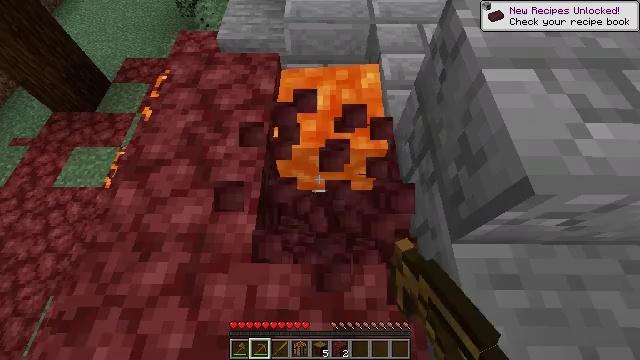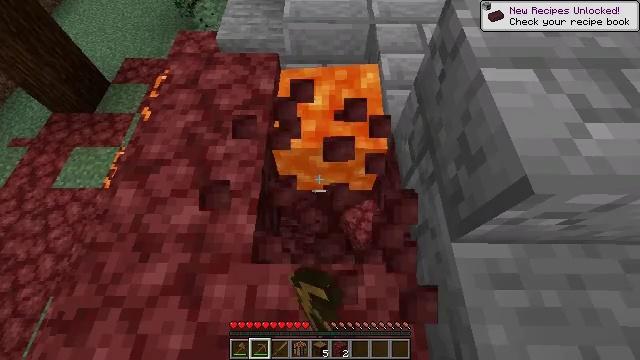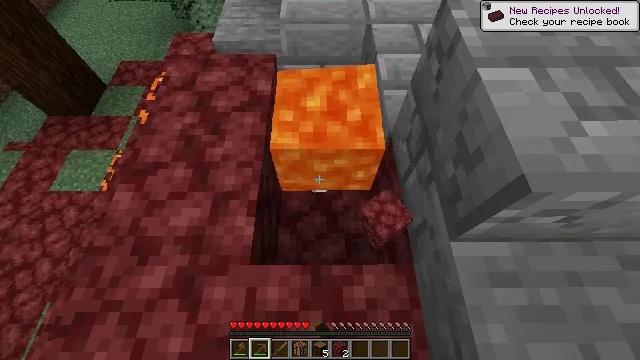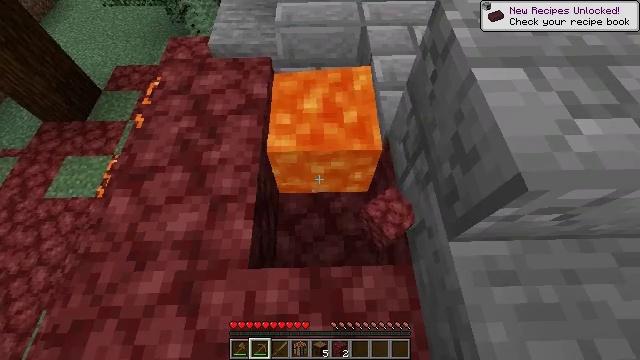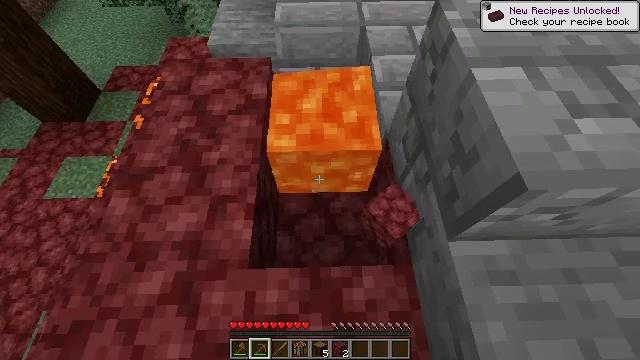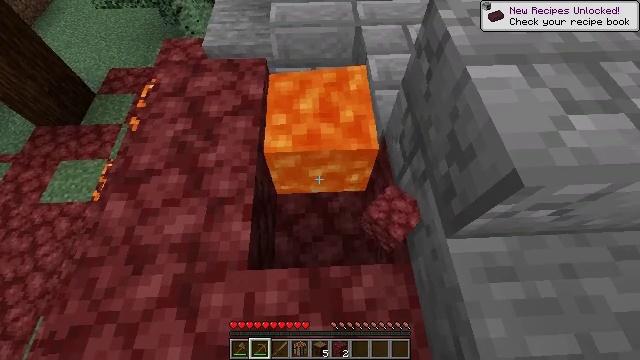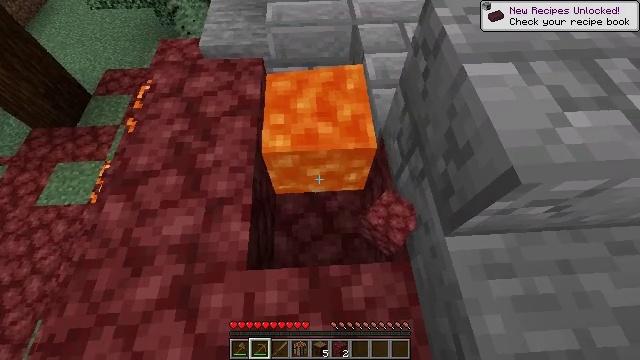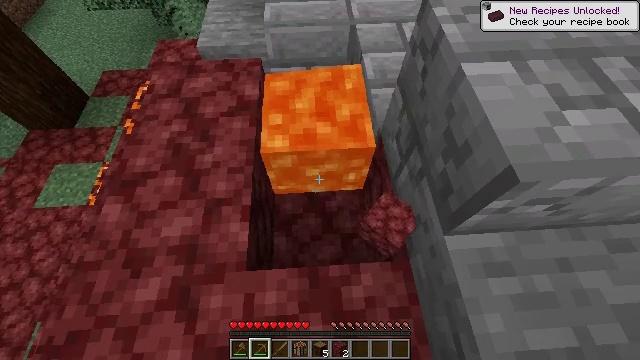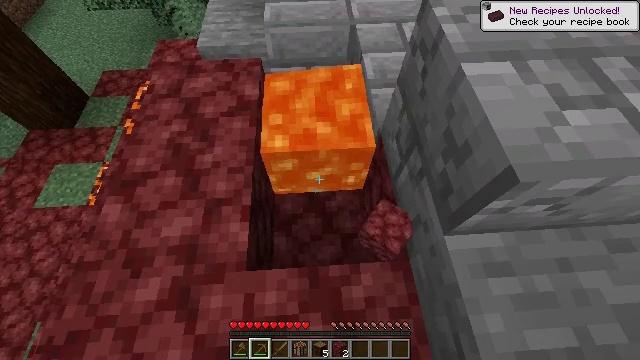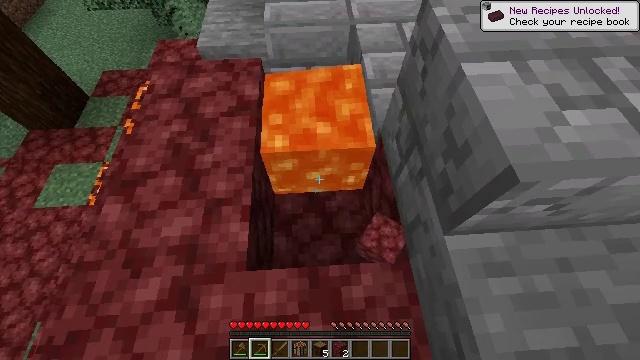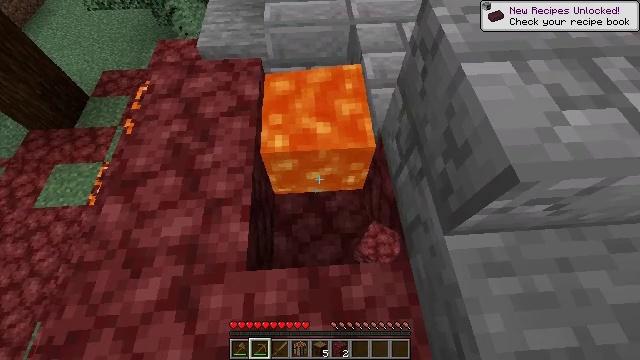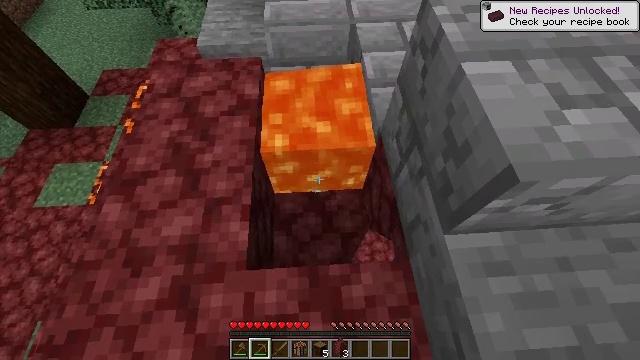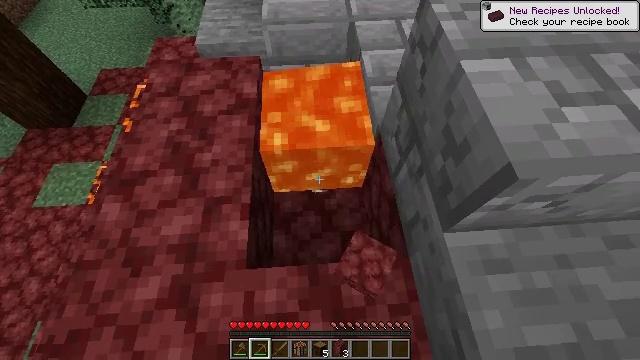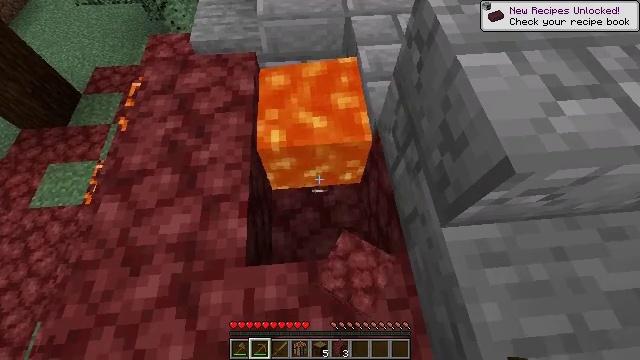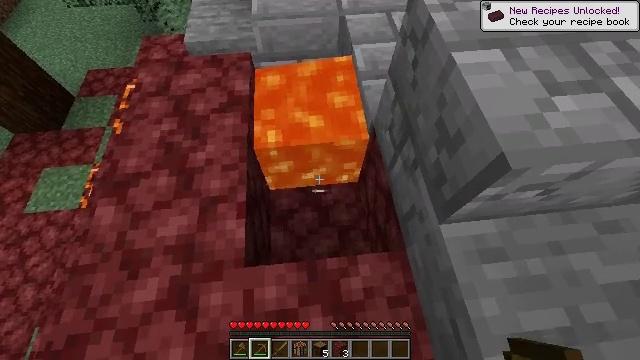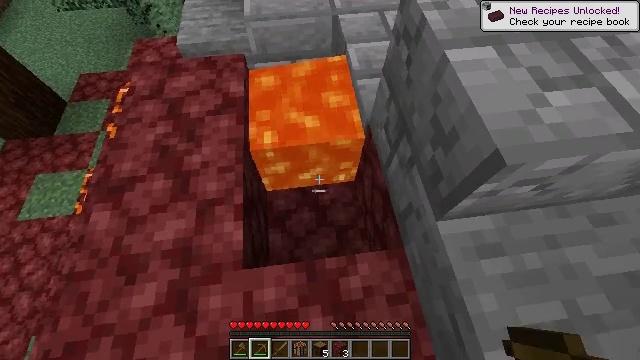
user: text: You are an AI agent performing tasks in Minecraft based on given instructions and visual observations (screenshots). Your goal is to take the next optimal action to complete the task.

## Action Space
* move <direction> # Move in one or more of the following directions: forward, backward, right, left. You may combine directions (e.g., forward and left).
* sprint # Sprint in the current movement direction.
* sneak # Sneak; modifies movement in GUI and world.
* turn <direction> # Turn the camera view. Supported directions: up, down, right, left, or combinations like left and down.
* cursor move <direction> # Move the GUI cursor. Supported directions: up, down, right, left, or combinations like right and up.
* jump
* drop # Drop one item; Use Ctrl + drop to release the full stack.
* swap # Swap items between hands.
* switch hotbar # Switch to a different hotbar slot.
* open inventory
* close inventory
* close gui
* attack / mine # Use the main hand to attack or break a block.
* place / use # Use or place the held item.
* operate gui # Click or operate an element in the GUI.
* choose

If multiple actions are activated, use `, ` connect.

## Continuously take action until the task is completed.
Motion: motion action
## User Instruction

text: Harvest the cracked stone bricks for building.
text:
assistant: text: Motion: attack / mine
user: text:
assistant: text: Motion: attack / mine
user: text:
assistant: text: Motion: turn right
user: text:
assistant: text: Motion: no_op
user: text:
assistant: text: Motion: turn right
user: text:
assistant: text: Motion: no_op
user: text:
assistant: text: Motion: no_op
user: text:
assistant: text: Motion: no_op
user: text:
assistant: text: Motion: no_op
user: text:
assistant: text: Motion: no_op
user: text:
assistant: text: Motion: no_op
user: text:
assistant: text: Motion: no_op
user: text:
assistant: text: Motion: no_op
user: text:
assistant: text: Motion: turn right
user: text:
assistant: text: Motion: turn right
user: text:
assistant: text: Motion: turn right and up
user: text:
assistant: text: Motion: turn right
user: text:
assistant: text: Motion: turn right
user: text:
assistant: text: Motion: turn right
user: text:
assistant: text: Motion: turn right
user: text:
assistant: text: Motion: turn right and up
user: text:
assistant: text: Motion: turn right and up
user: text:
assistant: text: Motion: turn right and up
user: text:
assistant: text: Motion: turn right and up
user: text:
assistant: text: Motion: attack / mine
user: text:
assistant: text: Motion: attack / mine
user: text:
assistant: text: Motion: attack / mine
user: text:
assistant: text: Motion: attack / mine
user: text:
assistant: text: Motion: attack / mine
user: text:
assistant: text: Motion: attack / mine